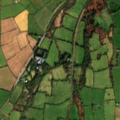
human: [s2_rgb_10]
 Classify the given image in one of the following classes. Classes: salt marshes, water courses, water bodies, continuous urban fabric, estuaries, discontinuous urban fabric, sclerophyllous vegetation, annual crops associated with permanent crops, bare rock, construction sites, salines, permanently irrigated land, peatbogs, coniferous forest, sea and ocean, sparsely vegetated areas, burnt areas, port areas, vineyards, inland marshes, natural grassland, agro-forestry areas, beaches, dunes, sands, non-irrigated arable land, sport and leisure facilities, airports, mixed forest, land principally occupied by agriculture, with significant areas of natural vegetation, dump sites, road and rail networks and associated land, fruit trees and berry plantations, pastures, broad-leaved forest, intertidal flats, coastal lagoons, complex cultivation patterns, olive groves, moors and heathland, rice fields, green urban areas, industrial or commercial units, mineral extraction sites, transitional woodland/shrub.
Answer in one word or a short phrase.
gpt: pastures